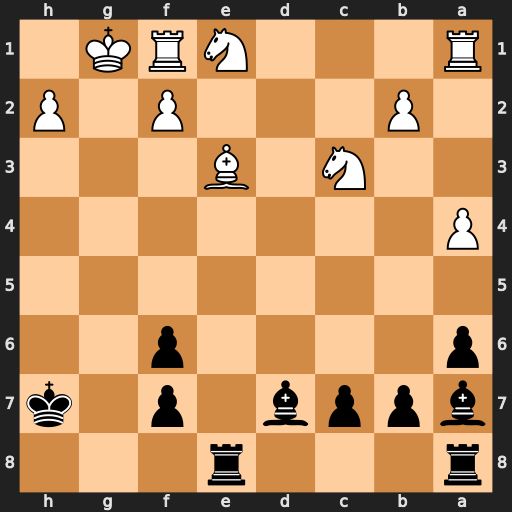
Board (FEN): r3r3/bppb1p1k/p4p2/8/P7/2N1B3/1P3P1P/R3NRK1
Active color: b
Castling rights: -
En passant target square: -
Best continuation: Rg8+ Kh1 Bc6+ f3 Bxe3